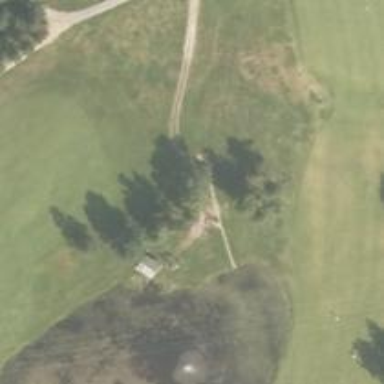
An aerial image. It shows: Service road designated as golf cart path.